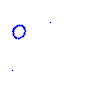
Particle: proton